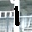
Label: 1